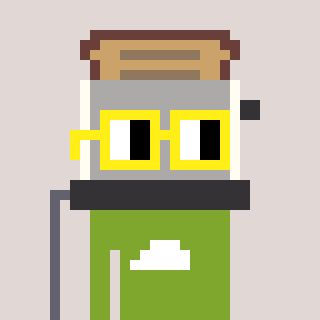
a pixel art character with square yellow glasses, a toaster-shaped head and a slimegreen-colored body on a warm background